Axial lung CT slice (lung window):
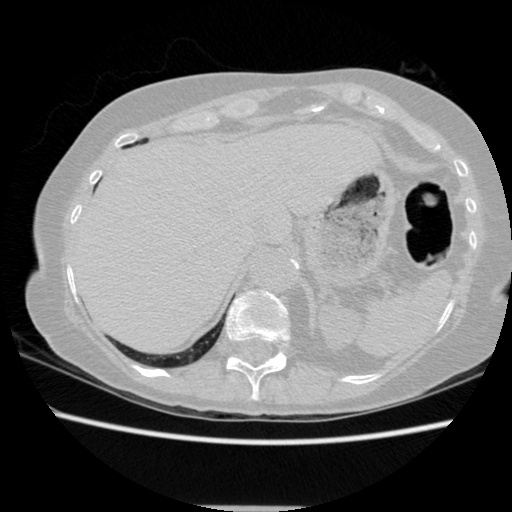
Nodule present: no